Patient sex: F
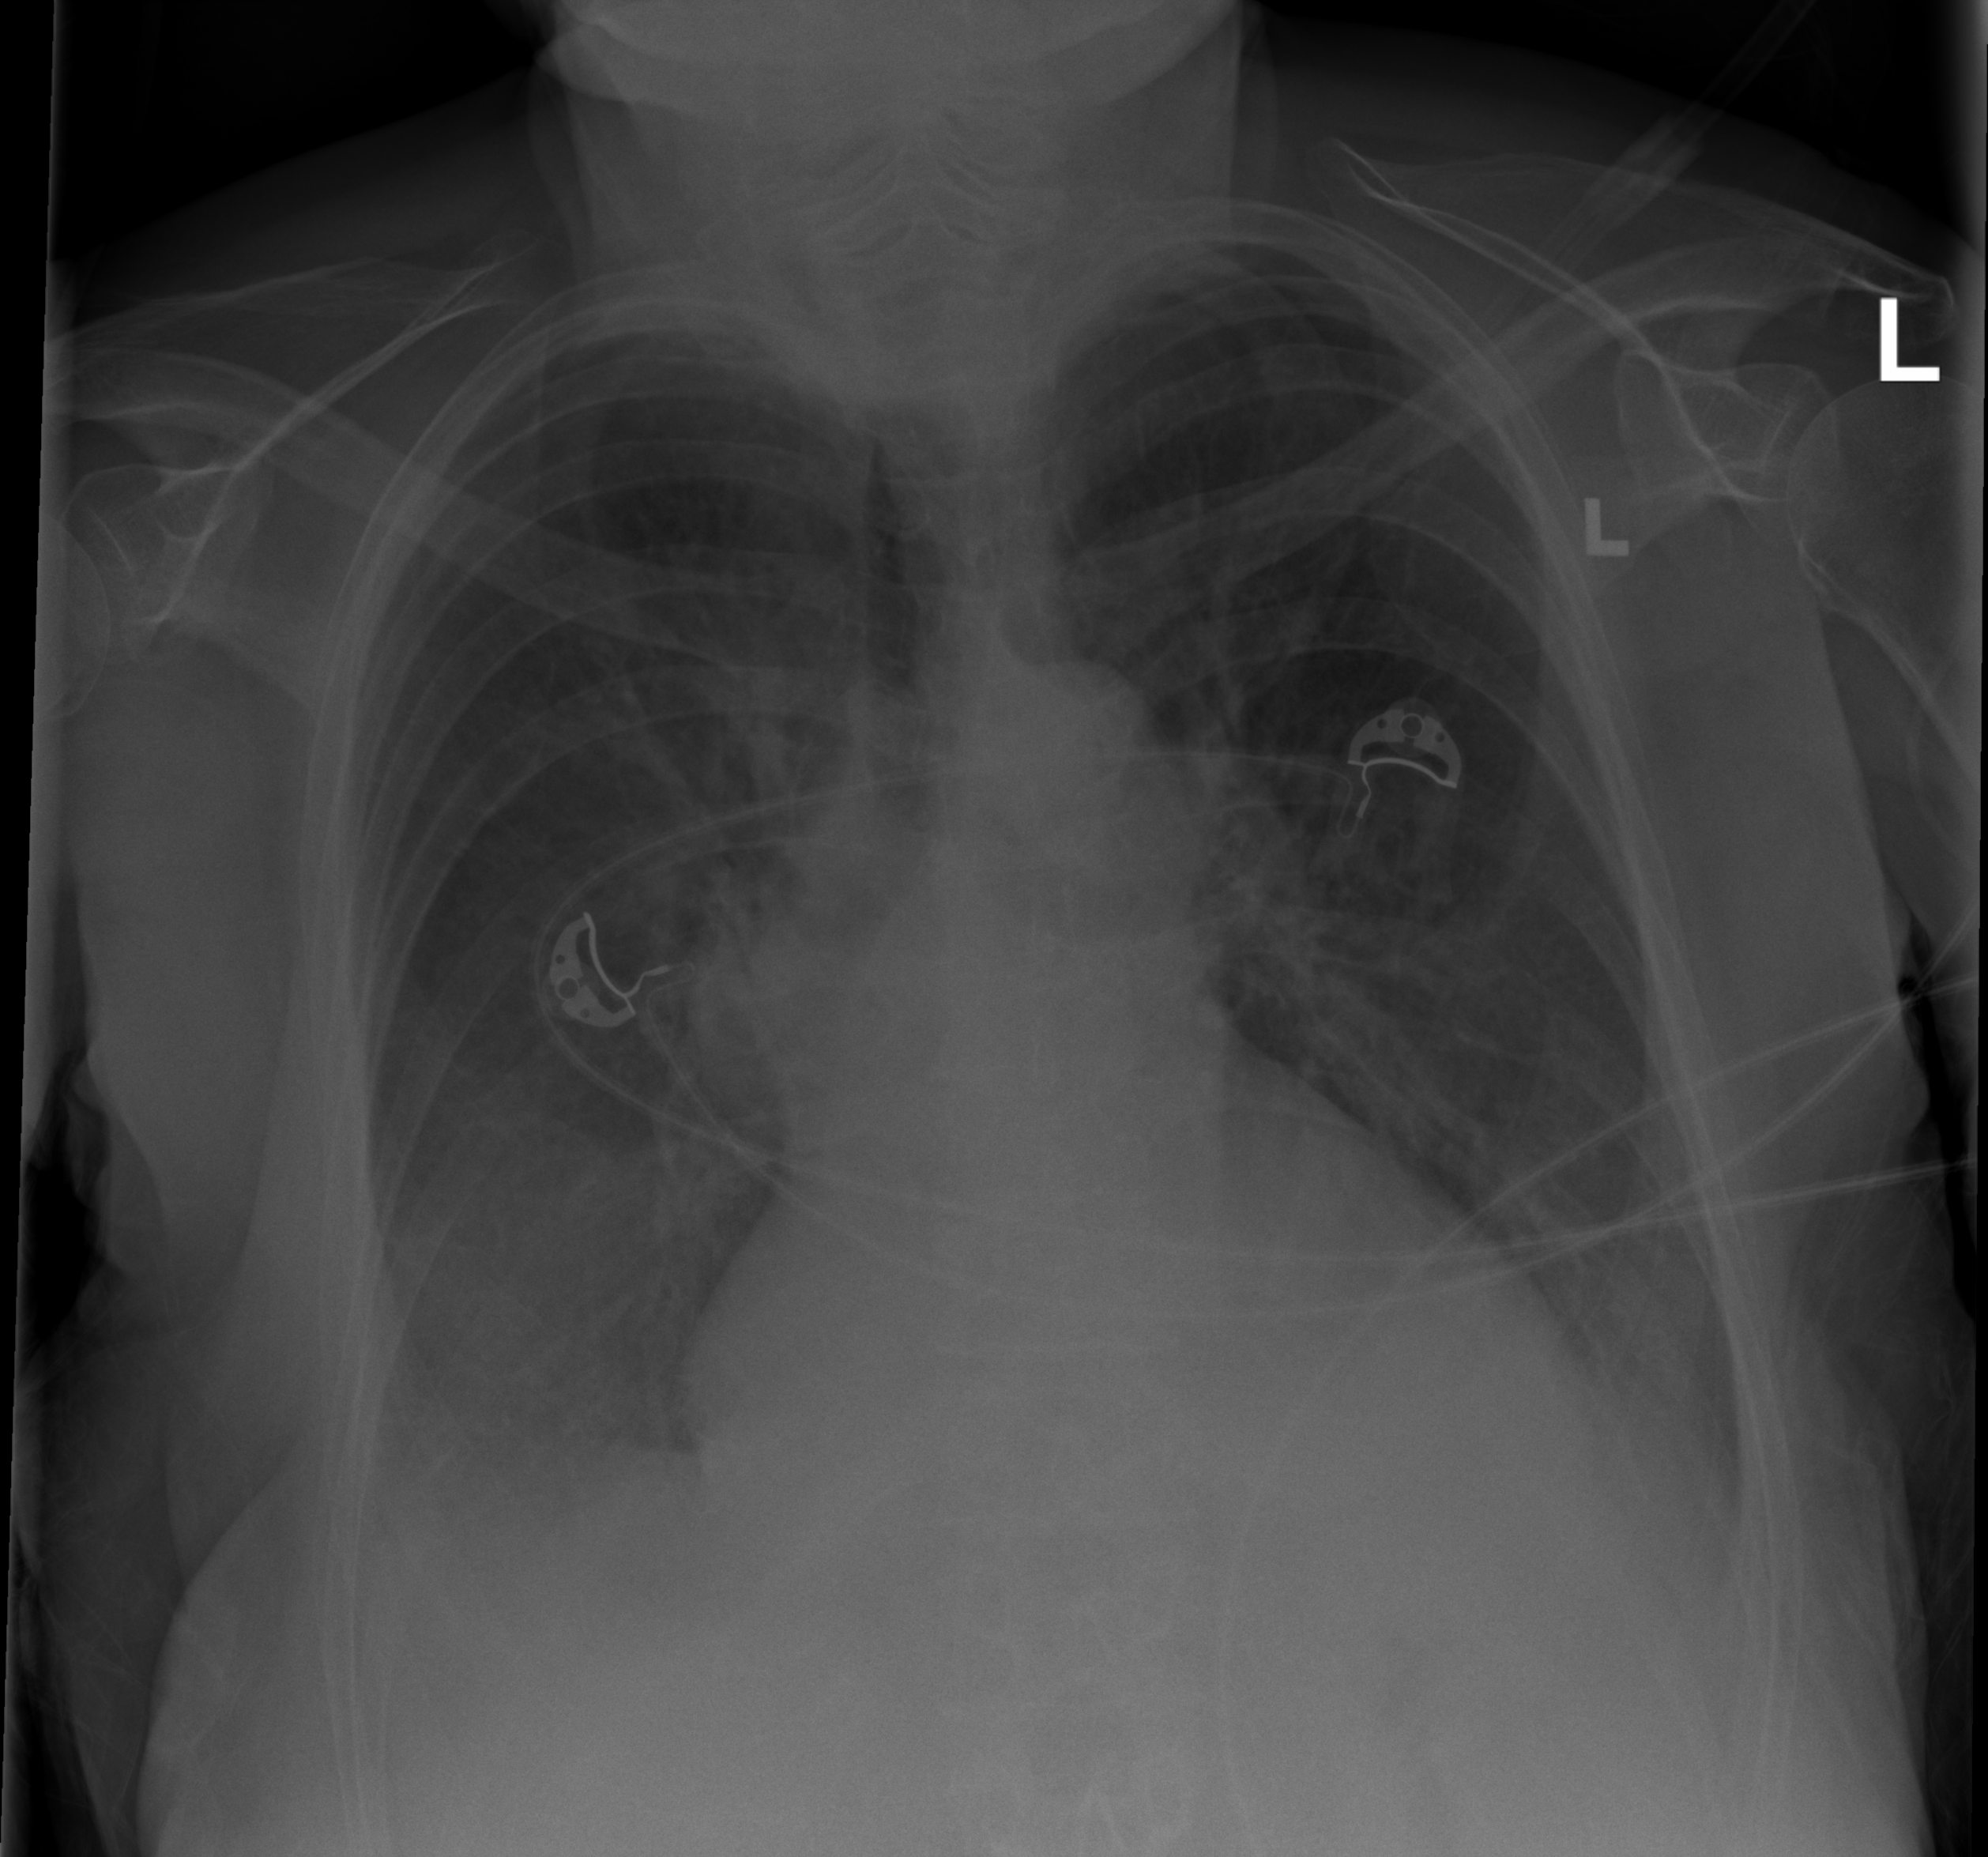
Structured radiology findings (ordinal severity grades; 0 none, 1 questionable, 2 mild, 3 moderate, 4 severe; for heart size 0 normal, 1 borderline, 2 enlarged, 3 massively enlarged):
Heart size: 2
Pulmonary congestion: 2
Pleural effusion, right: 2
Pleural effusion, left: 2
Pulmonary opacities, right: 2
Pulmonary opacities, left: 2
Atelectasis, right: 2
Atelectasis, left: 2